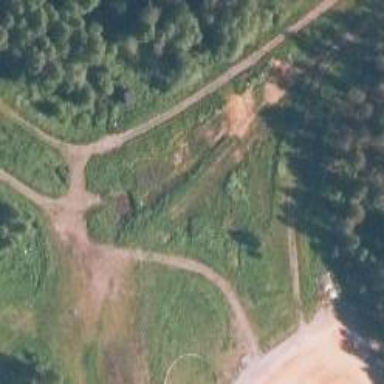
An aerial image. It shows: Track road on leisure land.